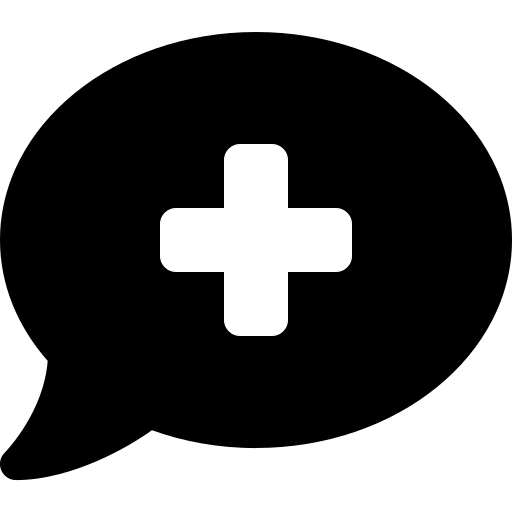
Tags: icon, FontAwesome, fa-icon, solid, comment, medical